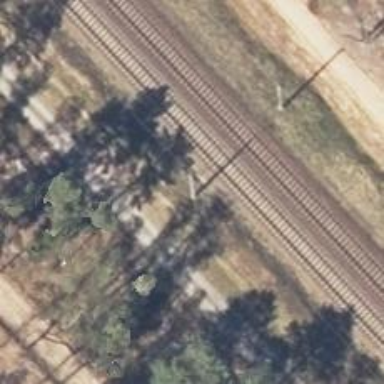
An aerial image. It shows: Railway milestone with catenary mast.